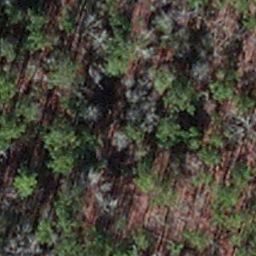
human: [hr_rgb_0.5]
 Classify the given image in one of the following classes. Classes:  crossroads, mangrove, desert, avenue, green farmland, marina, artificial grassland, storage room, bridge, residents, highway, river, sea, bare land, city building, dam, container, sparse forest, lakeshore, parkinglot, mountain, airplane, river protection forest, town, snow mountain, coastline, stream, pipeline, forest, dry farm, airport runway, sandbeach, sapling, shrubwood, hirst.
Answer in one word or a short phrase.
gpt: sapling